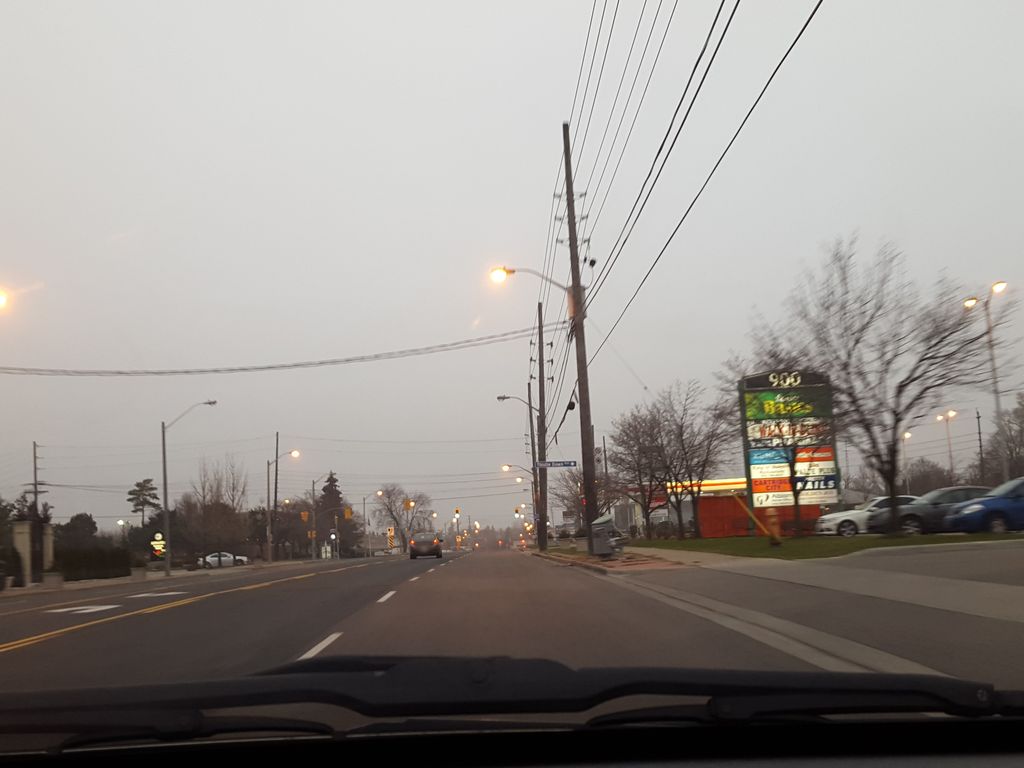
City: toronto